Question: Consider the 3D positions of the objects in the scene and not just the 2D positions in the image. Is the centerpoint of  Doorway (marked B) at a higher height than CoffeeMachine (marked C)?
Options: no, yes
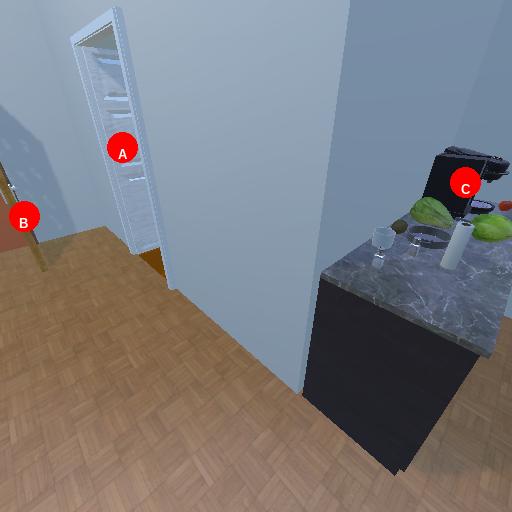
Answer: no